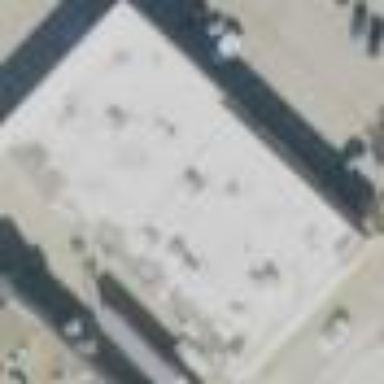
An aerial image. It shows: Commercial building.